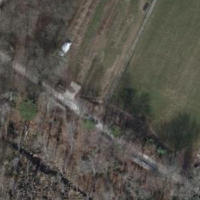
EUNIS habitat code: 44
Species observed at this site:
Campanula trachelium